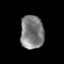
Tissue: skin
Cell type: Epithelial cells
Senescence score: 0.2689
Nuclear area (px): 756
Mean DAPI intensity: 126.077